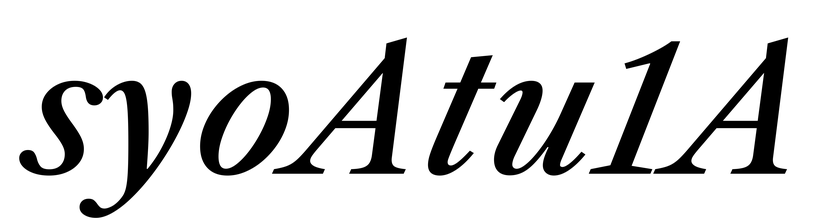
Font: LibreCaslonText-Italic_Medium_Italic